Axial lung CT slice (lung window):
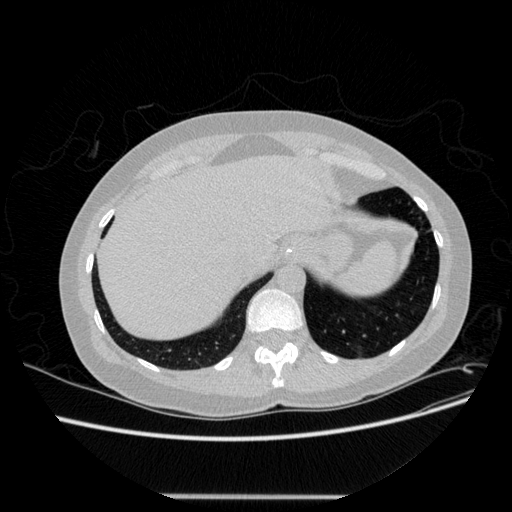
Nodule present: no